Interaction volume radius: 10 \u00c5
Interaction volume height: 25 \u00c5
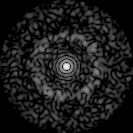
Disorder parameter: 0.8366